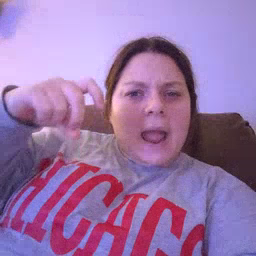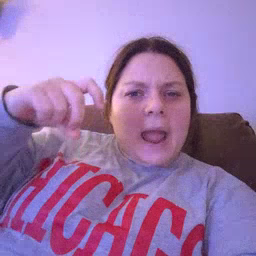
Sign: time